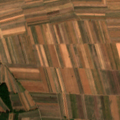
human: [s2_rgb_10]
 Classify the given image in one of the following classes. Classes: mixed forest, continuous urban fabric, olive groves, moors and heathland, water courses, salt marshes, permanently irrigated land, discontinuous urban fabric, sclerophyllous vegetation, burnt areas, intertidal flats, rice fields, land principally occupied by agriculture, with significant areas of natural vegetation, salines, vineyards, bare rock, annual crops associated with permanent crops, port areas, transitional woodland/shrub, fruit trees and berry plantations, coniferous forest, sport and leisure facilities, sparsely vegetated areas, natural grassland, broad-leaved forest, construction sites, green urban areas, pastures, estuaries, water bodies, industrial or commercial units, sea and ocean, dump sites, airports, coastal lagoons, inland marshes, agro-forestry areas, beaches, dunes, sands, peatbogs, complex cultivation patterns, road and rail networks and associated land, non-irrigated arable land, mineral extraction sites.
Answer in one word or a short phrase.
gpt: non-irrigated arable land, land principally occupied by agriculture, with significant areas of natural vegetation